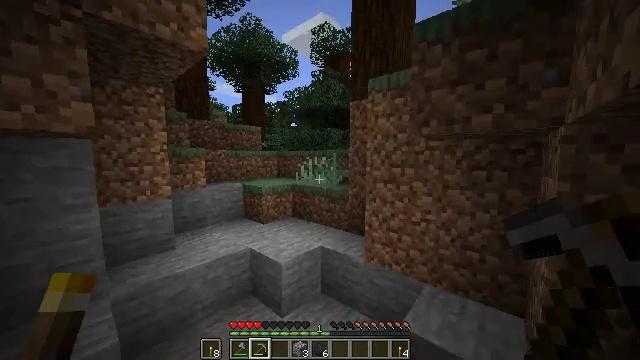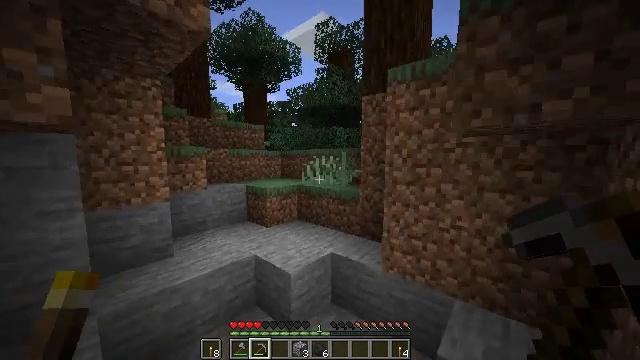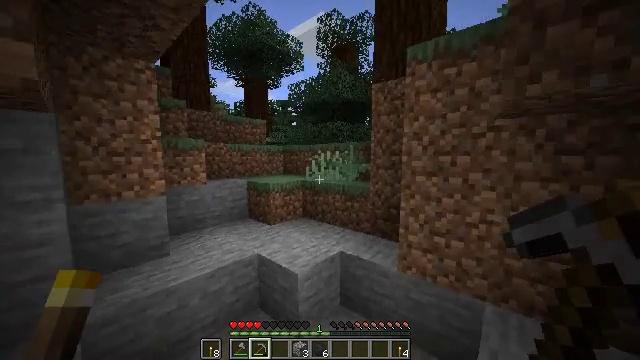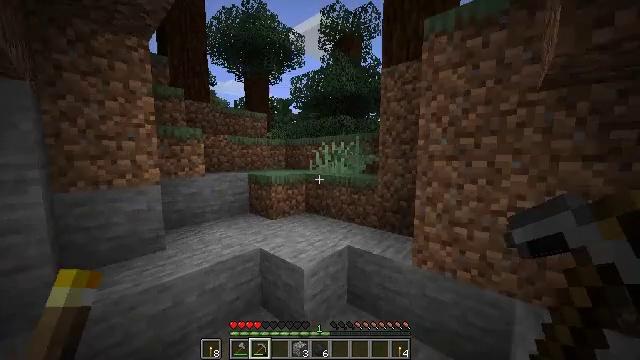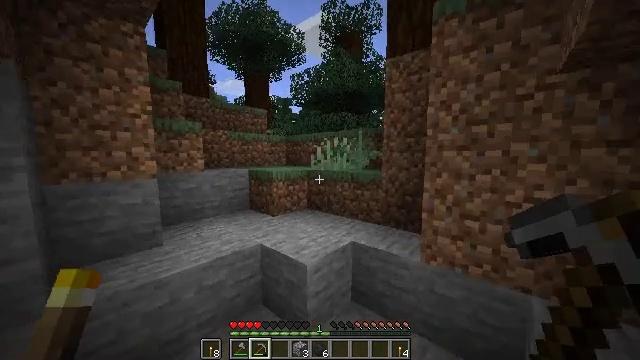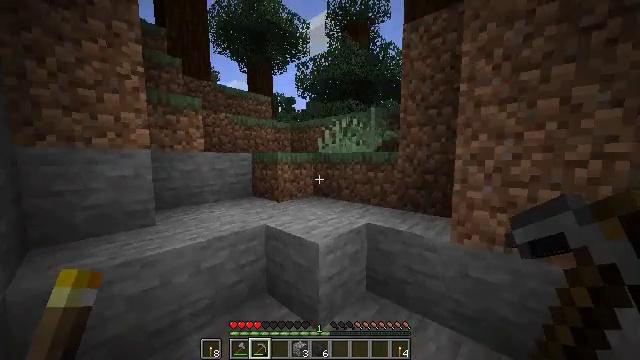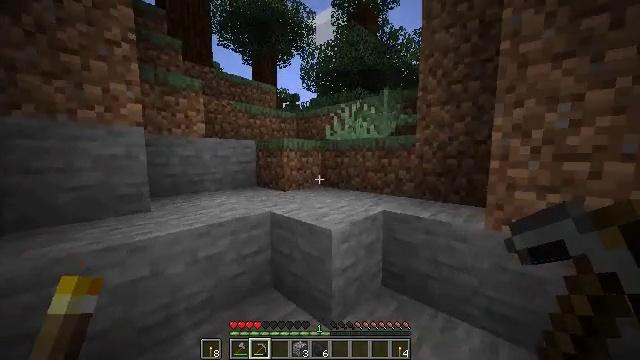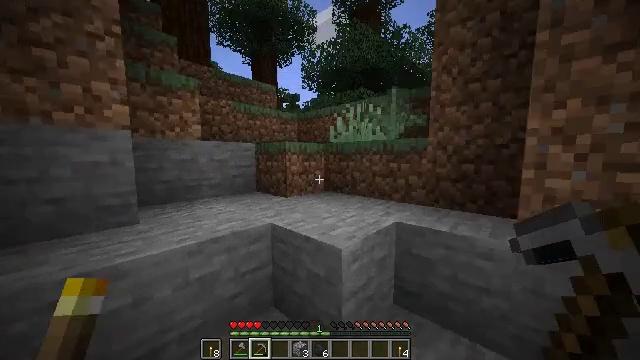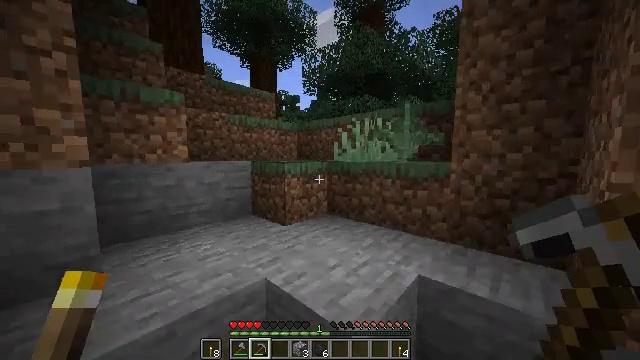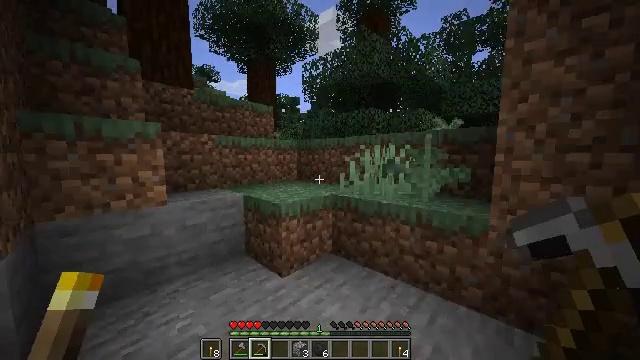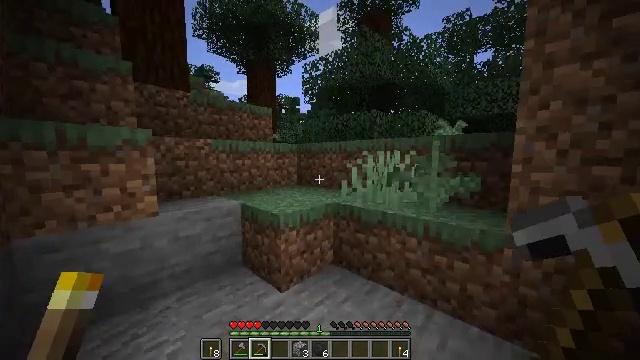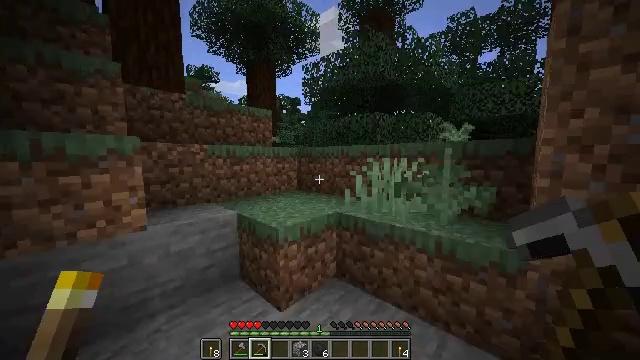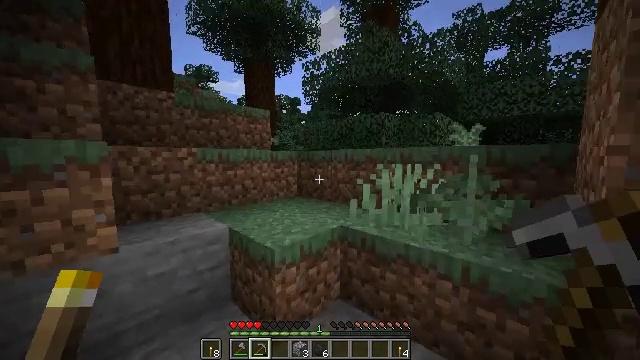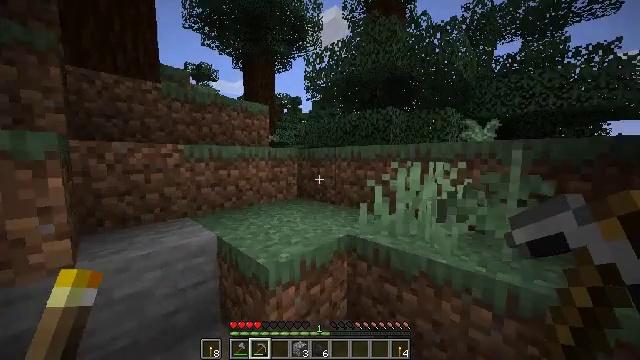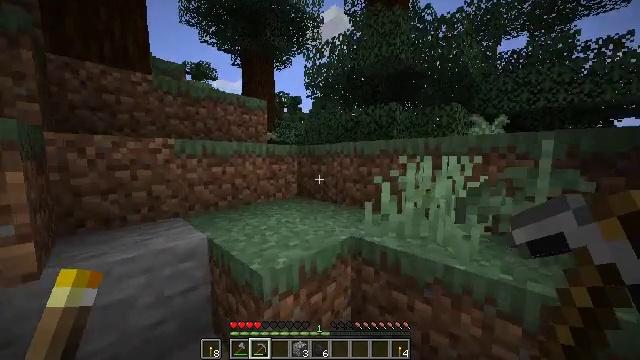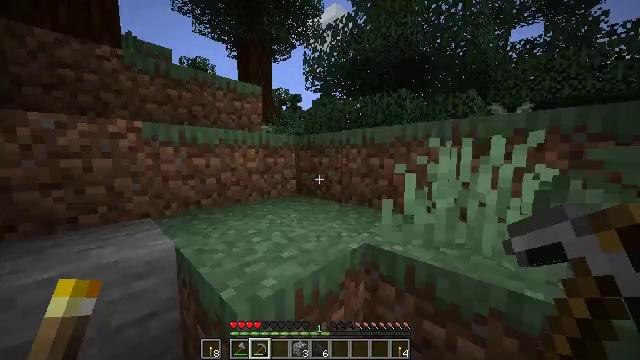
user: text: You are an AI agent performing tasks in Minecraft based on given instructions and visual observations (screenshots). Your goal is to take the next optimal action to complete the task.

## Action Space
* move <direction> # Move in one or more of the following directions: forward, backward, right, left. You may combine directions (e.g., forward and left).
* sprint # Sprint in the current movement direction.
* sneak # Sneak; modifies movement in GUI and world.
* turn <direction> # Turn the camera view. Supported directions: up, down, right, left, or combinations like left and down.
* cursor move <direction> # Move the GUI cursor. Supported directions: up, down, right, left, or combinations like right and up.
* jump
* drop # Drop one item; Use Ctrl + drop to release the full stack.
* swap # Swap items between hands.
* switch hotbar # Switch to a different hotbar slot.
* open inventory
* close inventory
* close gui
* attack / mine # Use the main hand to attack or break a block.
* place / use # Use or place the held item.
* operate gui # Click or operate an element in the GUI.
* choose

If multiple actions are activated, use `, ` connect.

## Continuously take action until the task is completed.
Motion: motion action
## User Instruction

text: Hunt a cow.
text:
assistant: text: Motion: move forward, sprint, jump
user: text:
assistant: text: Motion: move forward, sprint, jump
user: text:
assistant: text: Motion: move forward, sprint, jump
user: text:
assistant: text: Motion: move forward, sprint, jump
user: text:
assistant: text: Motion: move forward, sprint, jump
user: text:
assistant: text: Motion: move forward, sprint, turn left, jump
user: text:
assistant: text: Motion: move forward, sprint, jump
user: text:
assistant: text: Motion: move forward, sprint, jump
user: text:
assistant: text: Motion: move forward, sprint, jump
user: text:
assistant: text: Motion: move forward, sprint, jump
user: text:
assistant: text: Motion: move forward, sprint, jump
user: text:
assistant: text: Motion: move forward, sprint, jump
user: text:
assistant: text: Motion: move forward, sprint, jump
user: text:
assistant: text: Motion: move forward, sprint, jump
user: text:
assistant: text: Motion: move forward, sprint, jump
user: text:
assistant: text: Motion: move forward, sprint, jump
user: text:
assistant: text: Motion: move forward, sprint, jump
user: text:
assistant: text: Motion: move forward, sprint, jump
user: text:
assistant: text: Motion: move forward, sprint, turn left, jump
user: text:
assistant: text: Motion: move forward, sprint, turn left, jump
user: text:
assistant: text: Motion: move forward, sprint, turn left, jump
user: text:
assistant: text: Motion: move forward, sprint, turn left, jump
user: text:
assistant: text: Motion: move forward, sprint, turn left, jump
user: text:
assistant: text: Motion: move forward, sprint, turn left, jump
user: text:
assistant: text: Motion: move forward, sprint, jump
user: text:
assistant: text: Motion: move forward, sprint, turn left, jump
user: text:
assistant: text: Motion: move forward, sprint, turn left, jump
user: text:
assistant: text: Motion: move forward, sprint, turn left, jump
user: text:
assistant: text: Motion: move forward, sprint, jump
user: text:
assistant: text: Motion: move forward, sprint, jump